Interaction volume radius: 5 \u00c5
Interaction volume height: 25 \u00c5
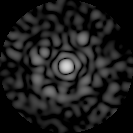
Disorder parameter: 0.797